Question: Count the number of objects in the diagram.
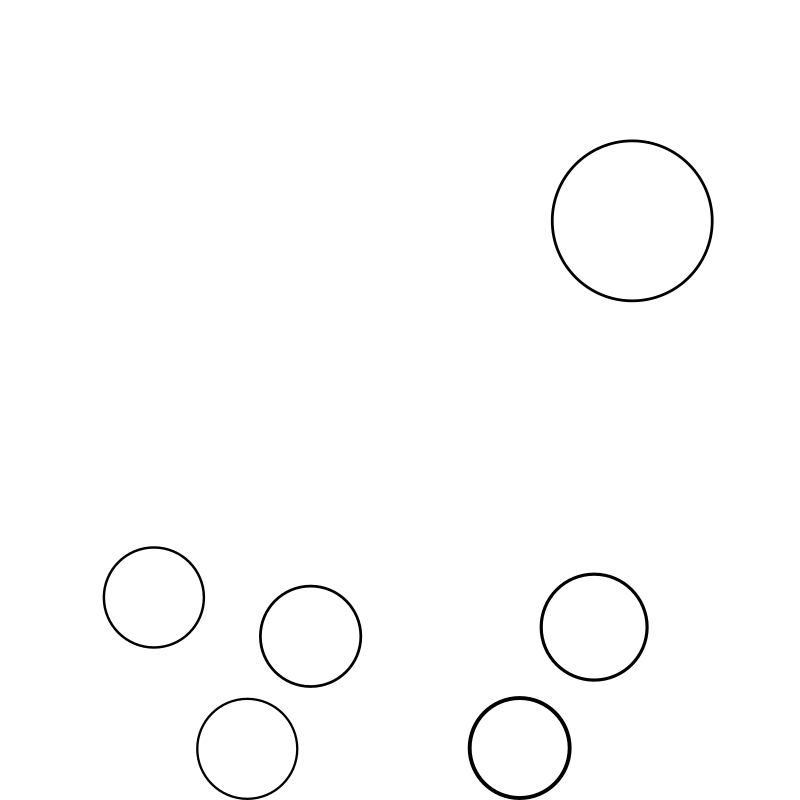
Answer: 6